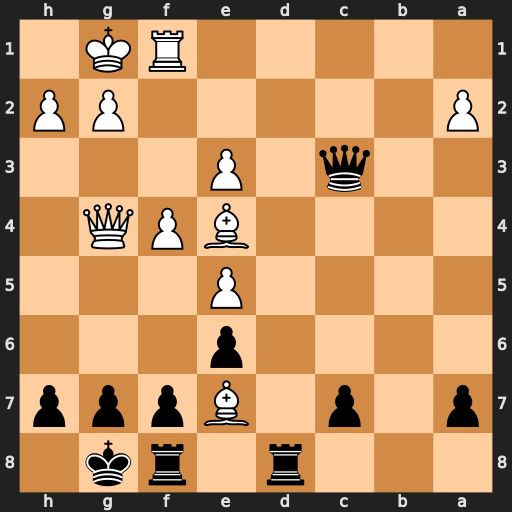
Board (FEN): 3r1rk1/p1p1Bppp/4p3/4P3/4BPQ1/2q1P3/P5PP/5RK1
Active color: b
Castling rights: -
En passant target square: -
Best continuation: Qxe3+ Kh1 Qxe4